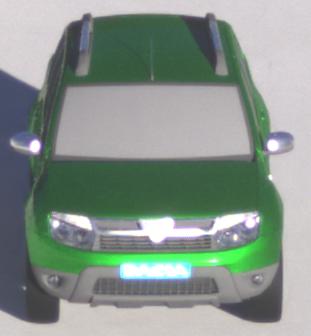
Make: Dacia
Model: Duster dCi 110 FAP
Detailed model: Duster (I)
Model produced from: 2010/06
Model produced until: 2013/11
Doors: 5
Color: green
Road condition: dry road
Daytime: sunrise or sunset
Contrast: high contrast